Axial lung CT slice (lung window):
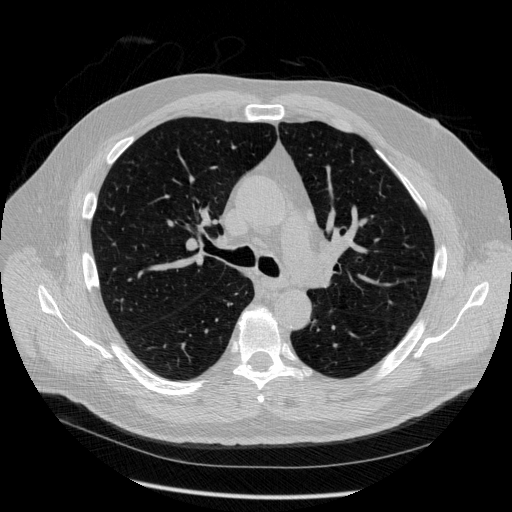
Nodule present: no